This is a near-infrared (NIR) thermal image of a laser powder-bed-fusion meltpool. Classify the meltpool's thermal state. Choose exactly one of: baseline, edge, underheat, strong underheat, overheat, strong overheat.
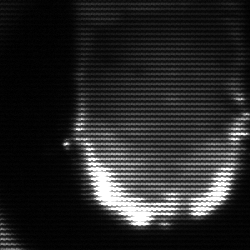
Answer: baseline